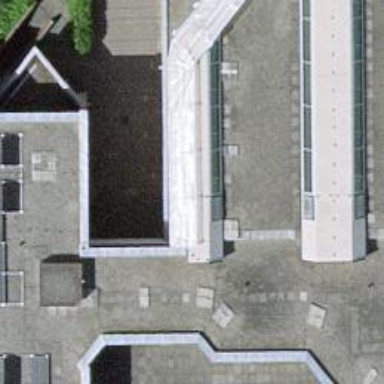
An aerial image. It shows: Building passage tunnel with footway made of paving stones.